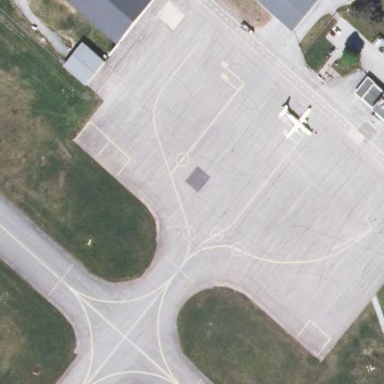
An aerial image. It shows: Apron at the airport.